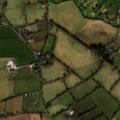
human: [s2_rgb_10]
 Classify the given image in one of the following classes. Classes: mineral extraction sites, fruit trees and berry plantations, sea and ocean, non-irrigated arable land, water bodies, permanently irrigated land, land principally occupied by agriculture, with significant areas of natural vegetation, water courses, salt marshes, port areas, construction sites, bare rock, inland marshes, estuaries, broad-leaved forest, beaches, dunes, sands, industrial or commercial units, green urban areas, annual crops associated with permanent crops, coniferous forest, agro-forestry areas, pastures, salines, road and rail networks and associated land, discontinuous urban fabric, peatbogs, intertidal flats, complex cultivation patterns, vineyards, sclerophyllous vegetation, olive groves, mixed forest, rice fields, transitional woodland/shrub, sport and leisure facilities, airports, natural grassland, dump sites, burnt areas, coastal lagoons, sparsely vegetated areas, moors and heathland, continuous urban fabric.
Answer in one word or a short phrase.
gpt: sport and leisure facilities, non-irrigated arable land, pastures